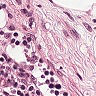
Metastatic tissue present: no